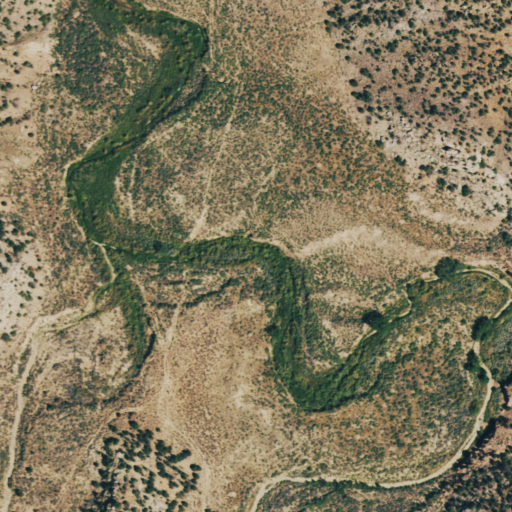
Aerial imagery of valley in Colorado named Dry Creek Canyon containing shrub and evergreen forest